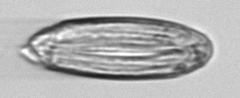
Label: Katodinium_or_Torodinium